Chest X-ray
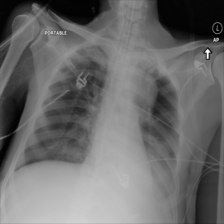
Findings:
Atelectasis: negative
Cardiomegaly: negative
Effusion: negative
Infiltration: negative
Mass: negative
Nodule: negative
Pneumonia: negative
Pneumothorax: negative
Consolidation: positive
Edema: negative
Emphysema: negative
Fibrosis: negative
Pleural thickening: negative
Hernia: negative